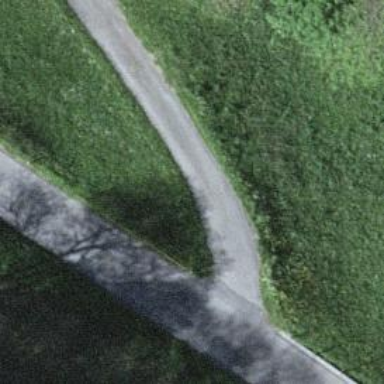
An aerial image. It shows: Track road with grade3 tracktype.